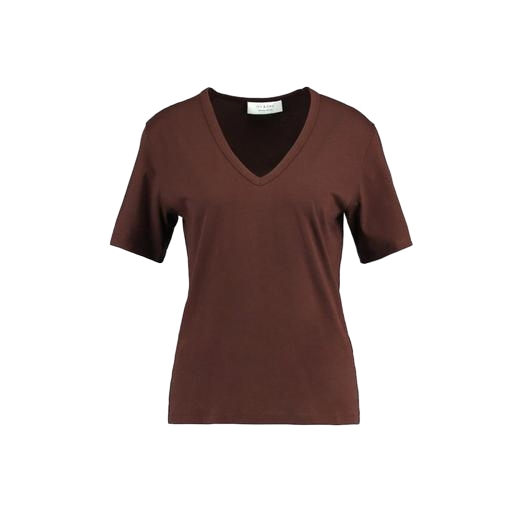
brown contemporary v-neck tee, green jersey t-shirt brown, v-neck t-shirt, white background